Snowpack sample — Buffalo Mountain, Silverthorne, Colorado, USA (1/25/25, 10:11 AM MST)
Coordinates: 39.6222, -106.1139
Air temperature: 22 °F
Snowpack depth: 110 cm
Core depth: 30 cm
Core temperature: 42.8 °F
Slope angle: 12°, slope face: 102°
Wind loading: high
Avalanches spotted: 0
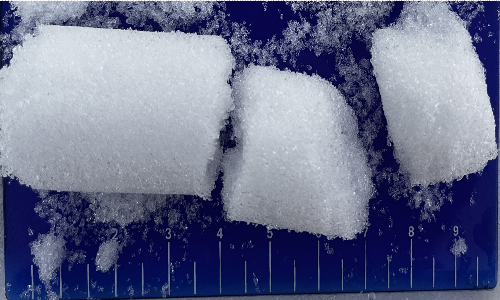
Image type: core
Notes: No avalanches nearby, collected on the outskirts of a fire break 15 meters from the treeline, on way to Buffalo and Red Mountain